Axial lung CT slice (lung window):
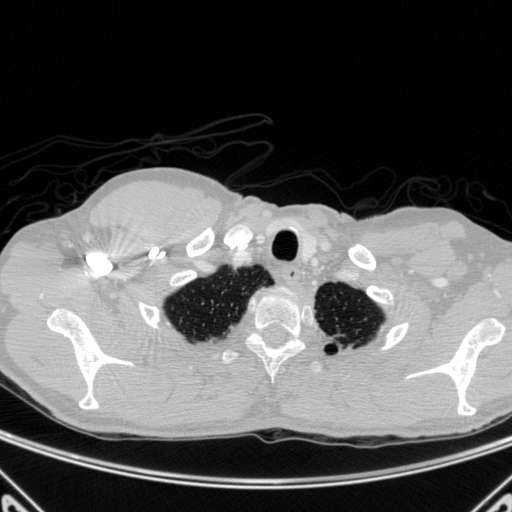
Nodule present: no